Question: I want to get the Left,Top coordinates of a control regarding to the container form. The target control may be, at the same time, inside of any number of other containers such as TPanels and TGroupBoxes. That means that to get the target control origin, the code should have to take into account the Left,Top coordinates of all the other containers + the Left,Top coordinates of the target control itself. Instead, I'm using a second approuch, wich consist in using the ClientToScreen function to get the Left,Top screen coordinates of the target control and after that, subtracting the Left,Top coordinates of the form. Saddly this approach is not working. I'm attaching an image that clarifies my thinkings and has the actual code I used to calculate the desired coordinates. I appreciate any help on this.
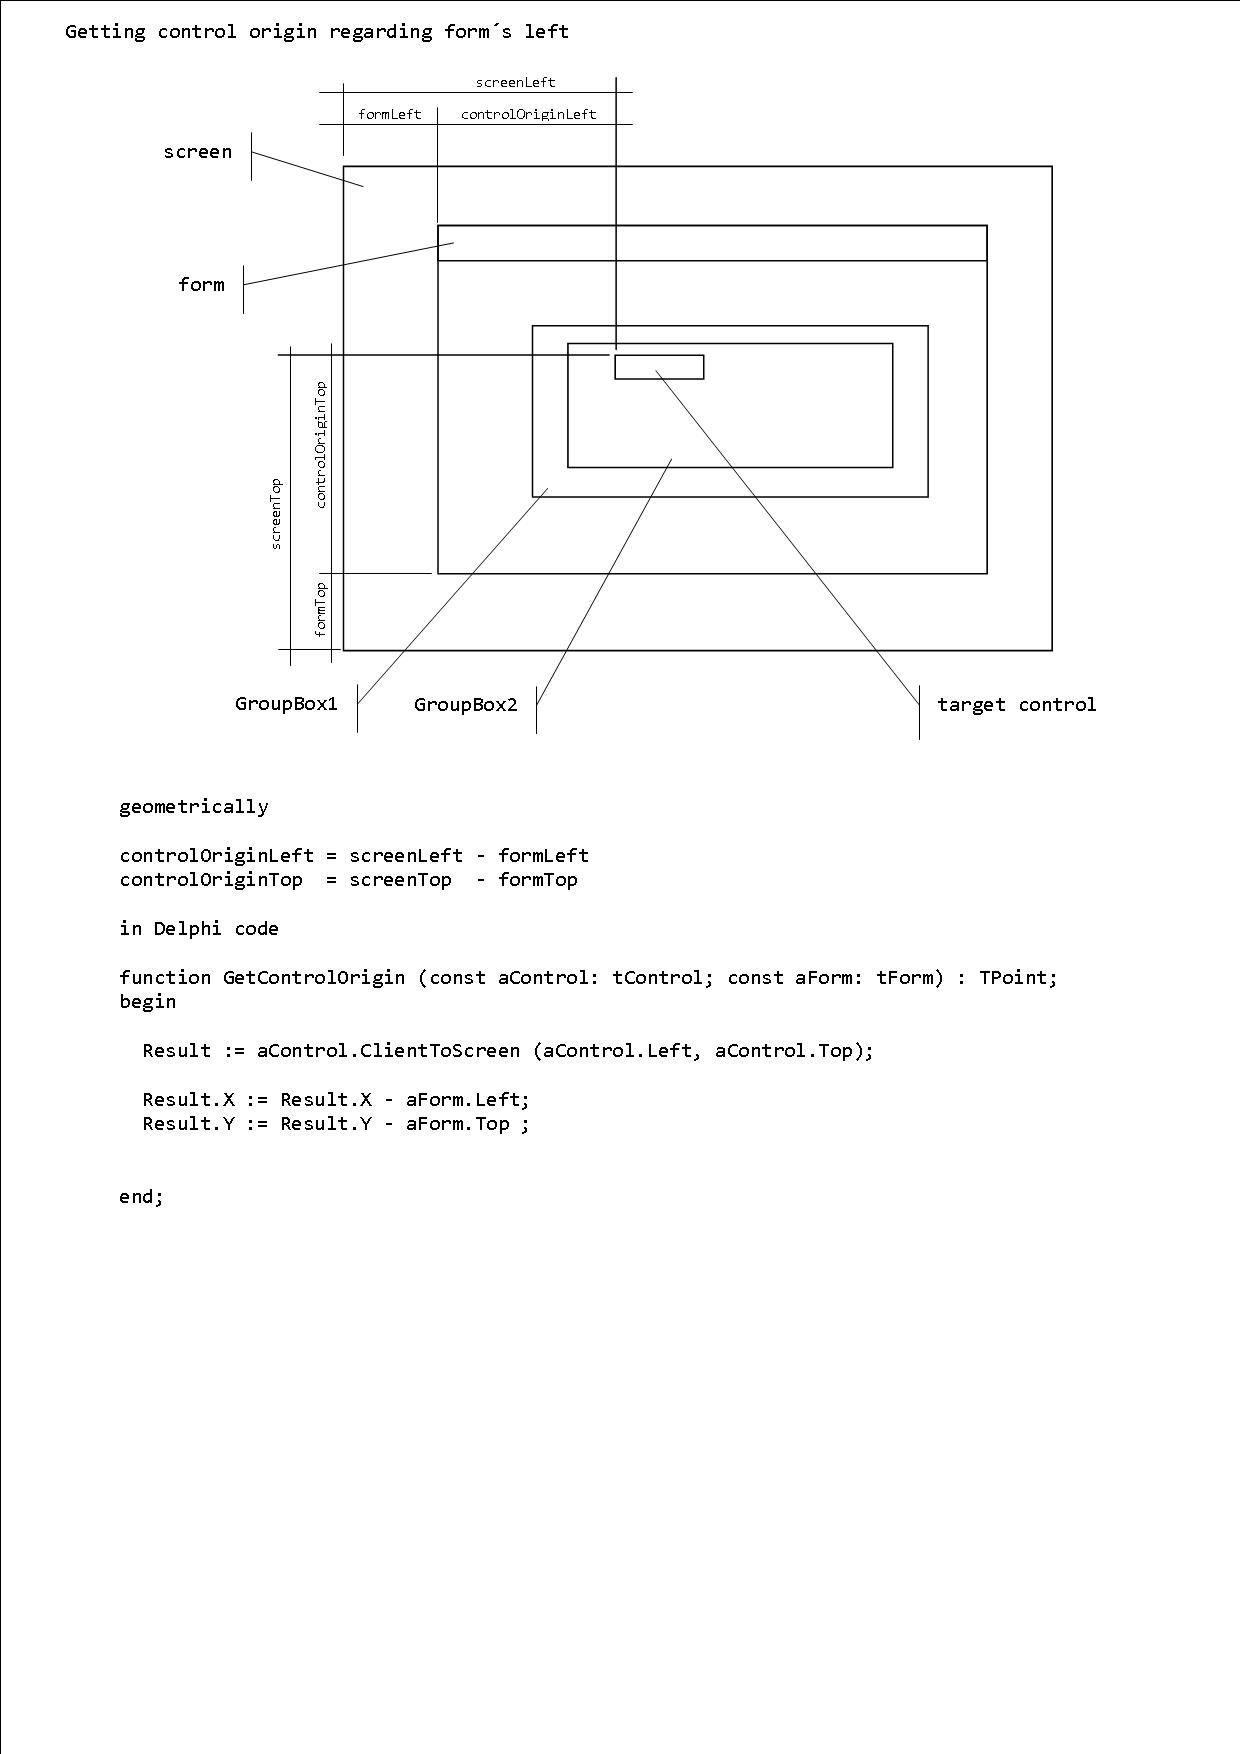
Answer: Try using <URL> and specify form as 'Parent' parameter.
You have to pass coords relative to control, so Top, Left of the control will be at control's (0,0)
'''
Control.ClientToParent(TPoint.Create(0,0), Form)
'''